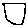
Label: square